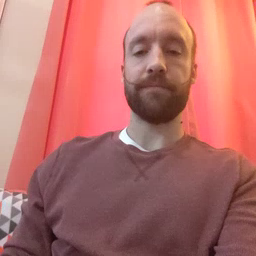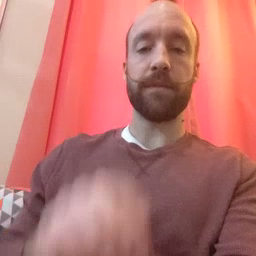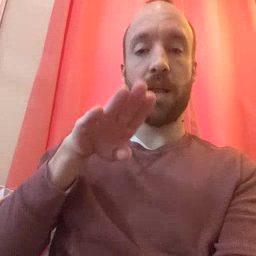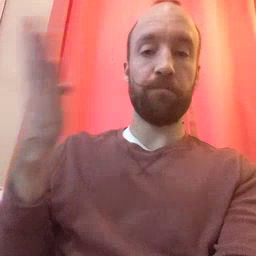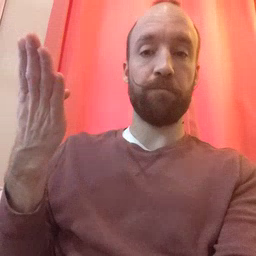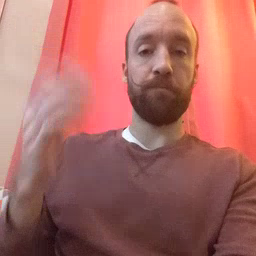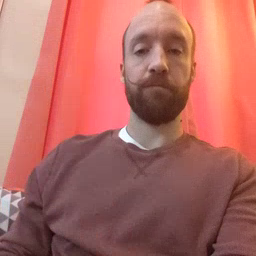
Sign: open